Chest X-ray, AP view. Patient: 33 years old, sex F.
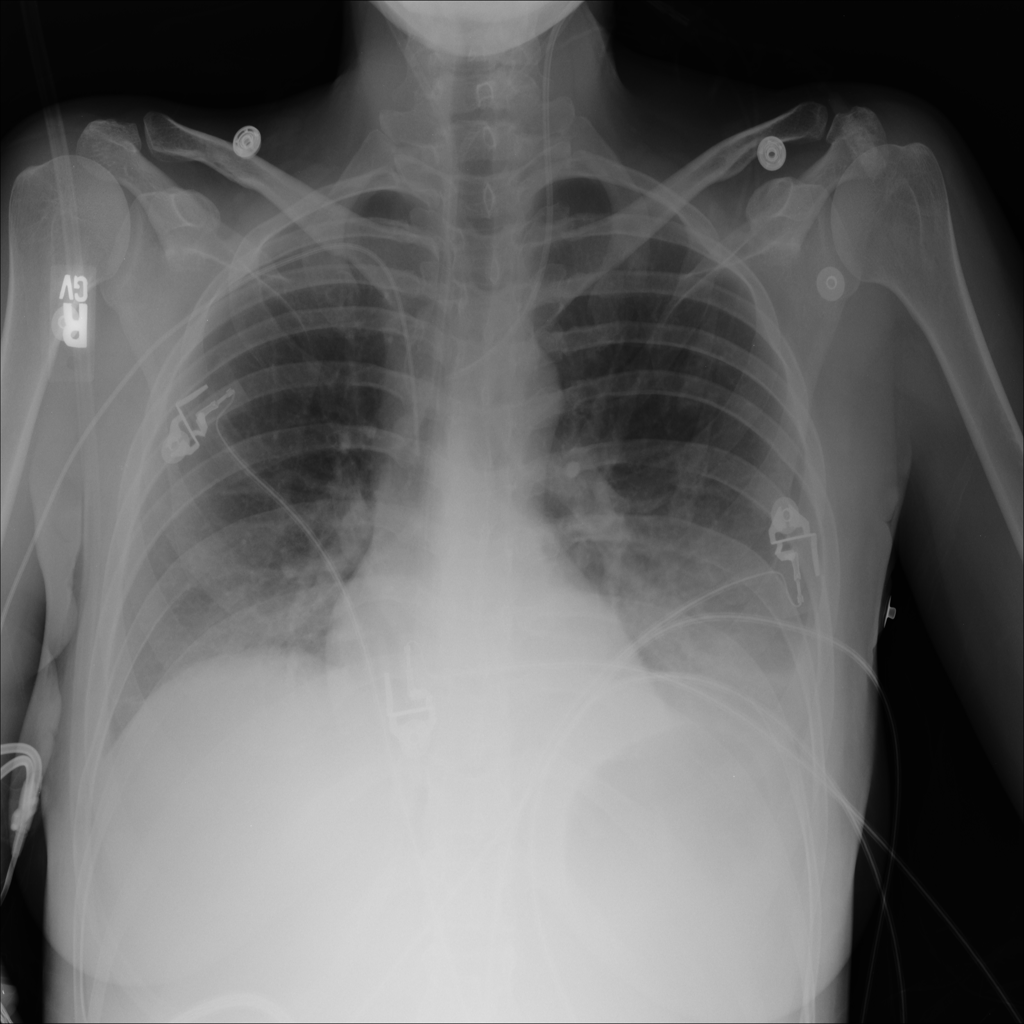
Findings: Atelectasis, Effusion, Infiltration